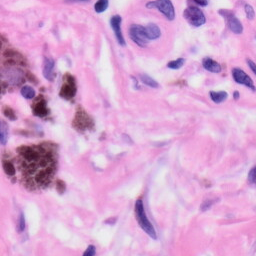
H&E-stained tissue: Skin